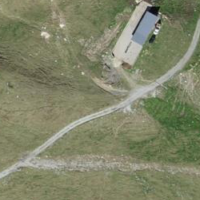
EUNIS habitat code: 26
Species observed at this site:
Anthus trivialis
Motacilla cinerea
Oenanthe oenanthe
Anthus spinoletta
Fringilla coelebs
Turdus viscivorus
Turdus torquatus
Saxicola rubetra
Parus major
Phoenicurus ochruros
Garrulus glandarius
Falco tinnunculus
Corvus corax
Motacilla alba
Delichon urbicum
Periparus ater